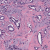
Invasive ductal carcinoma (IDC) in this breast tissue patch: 1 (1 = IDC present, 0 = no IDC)